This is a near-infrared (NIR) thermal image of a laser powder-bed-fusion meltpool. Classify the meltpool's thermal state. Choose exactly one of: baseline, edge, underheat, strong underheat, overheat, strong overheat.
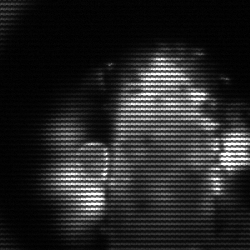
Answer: strong underheat